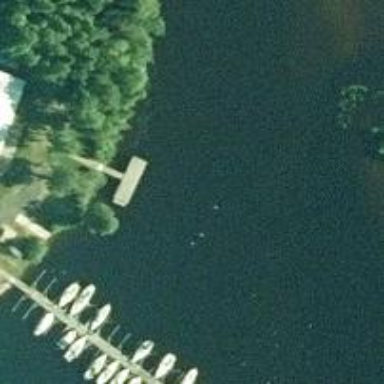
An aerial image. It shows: Man-made pier.